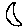
Label: moon